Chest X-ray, PA view. Patient: 42 years old, sex F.
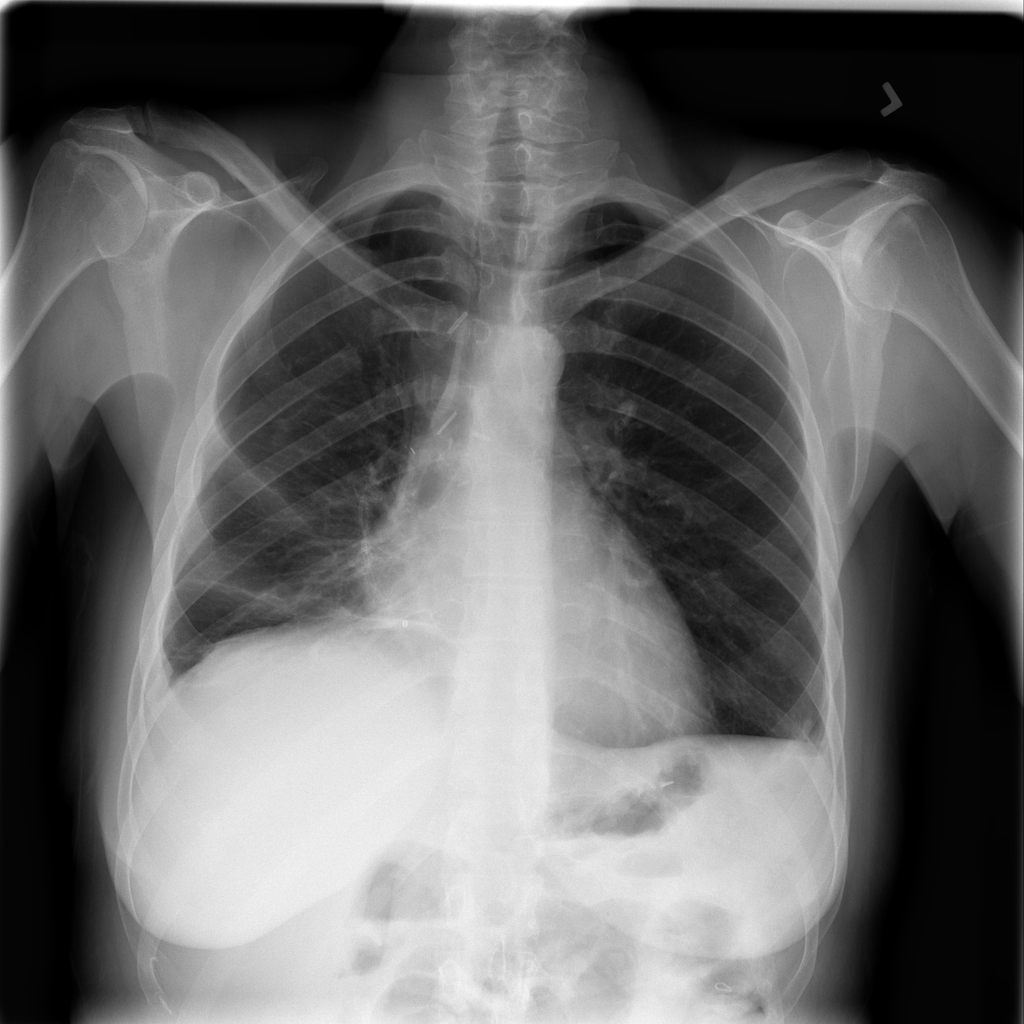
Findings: No Finding